Aerial crown-view tile of a tropical tree (Barro Colorado Island, Panama), acquired 20250217:
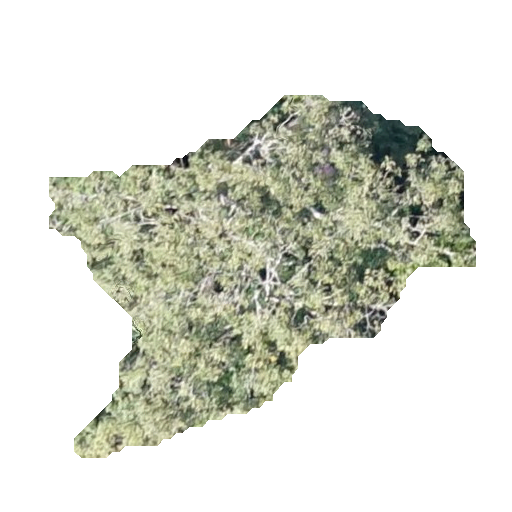
Species: Tabebuia rosea
GBIF accepted scientific name: Tabebuia rosea
Crown area: 129.44 m²